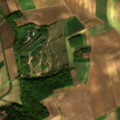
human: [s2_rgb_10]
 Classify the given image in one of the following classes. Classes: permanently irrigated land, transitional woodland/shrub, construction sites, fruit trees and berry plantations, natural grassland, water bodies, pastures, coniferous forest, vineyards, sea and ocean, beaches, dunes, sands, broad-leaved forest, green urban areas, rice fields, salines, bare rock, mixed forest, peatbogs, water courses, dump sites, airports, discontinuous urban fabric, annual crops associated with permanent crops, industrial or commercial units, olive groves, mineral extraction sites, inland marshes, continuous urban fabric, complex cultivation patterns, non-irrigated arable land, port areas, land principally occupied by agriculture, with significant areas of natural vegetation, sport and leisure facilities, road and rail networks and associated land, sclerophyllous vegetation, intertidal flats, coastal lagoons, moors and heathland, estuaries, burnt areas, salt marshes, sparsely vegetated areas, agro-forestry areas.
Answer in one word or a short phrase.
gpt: discontinuous urban fabric, non-irrigated arable land, land principally occupied by agriculture, with significant areas of natural vegetation, broad-leaved forest, mixed forest